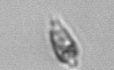
Label: Oxytoxum